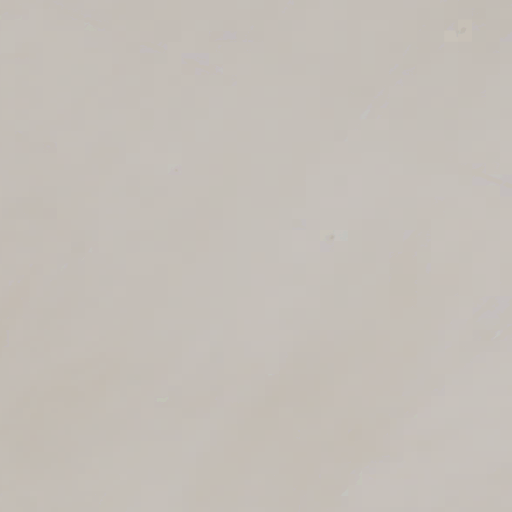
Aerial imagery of plain(s) in Nevada named Bonnie Claire Lake containing only barren land